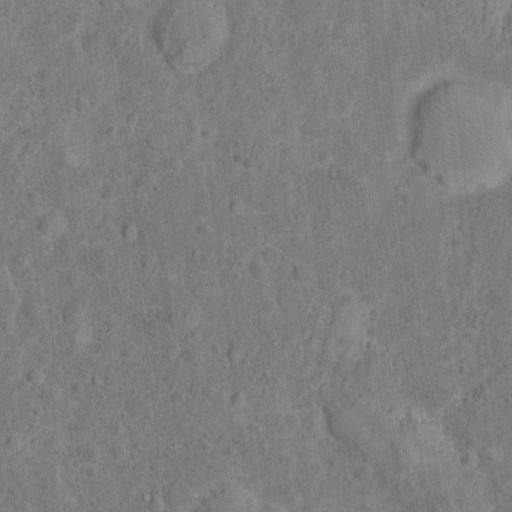
Classes present: Background